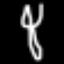
Label: fork